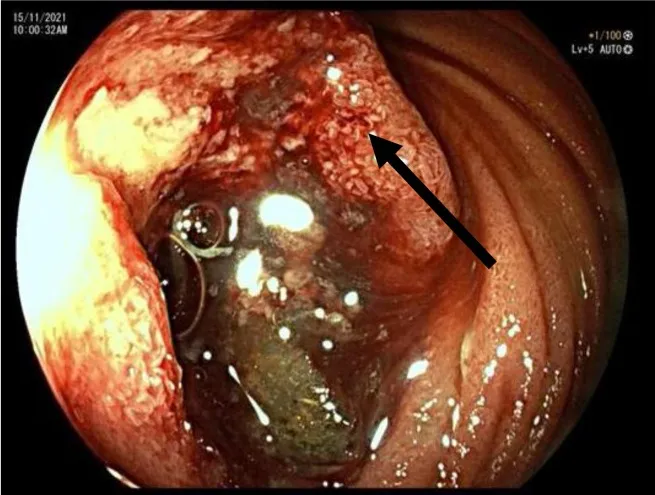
Endoscopic image of the tumor.
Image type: endoscopy (gi_endoscopy)